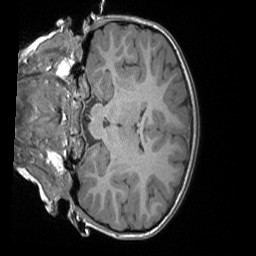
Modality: T1w
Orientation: coronal
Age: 8
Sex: female
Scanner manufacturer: siemens
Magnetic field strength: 3 T
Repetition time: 1.65 s
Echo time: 0.00203 s